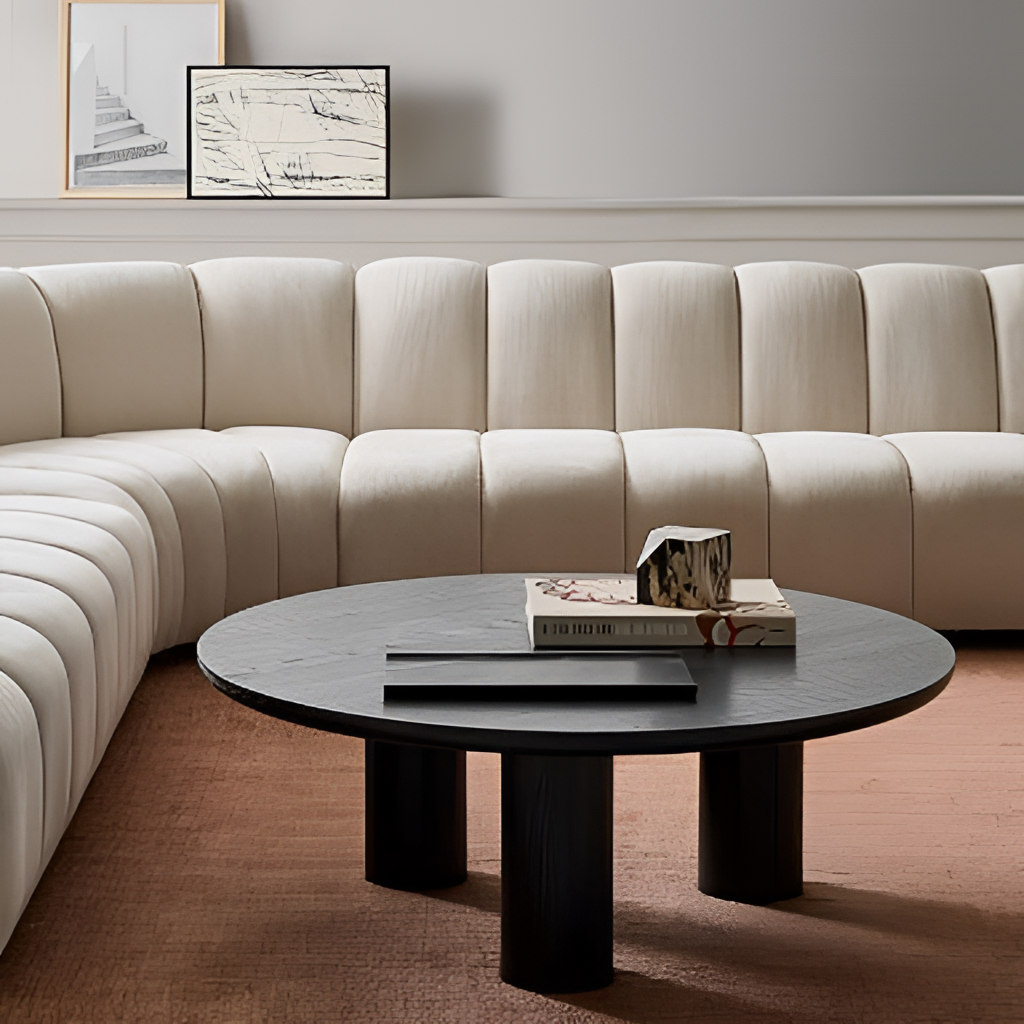
fabric sofa, living room, wood flooring, with plank pattern, contemporary, gray paint wallpaper, with solid pattern